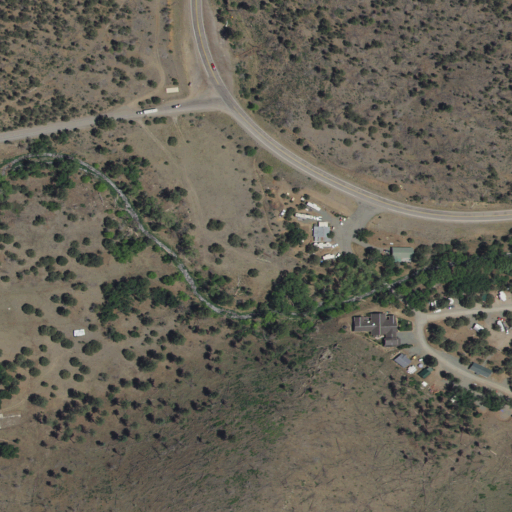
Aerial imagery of valley in New Mexico named Crocket Canyon containing evergreen forest, open development, shrub, low intensity development, and medium intensity development